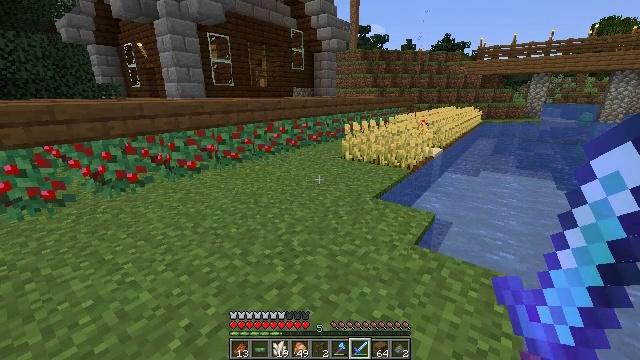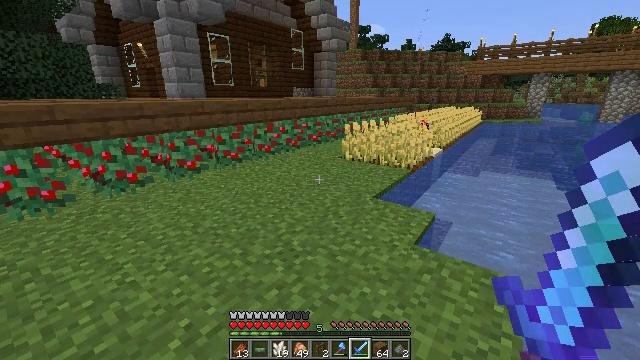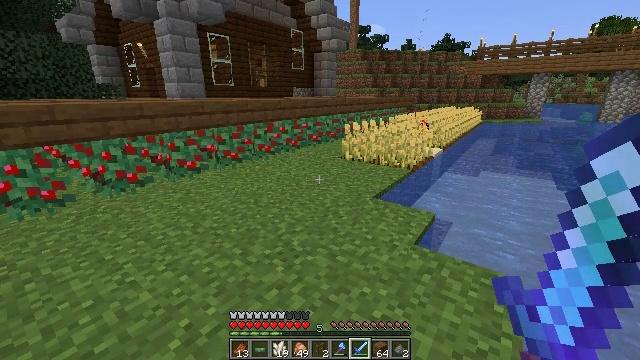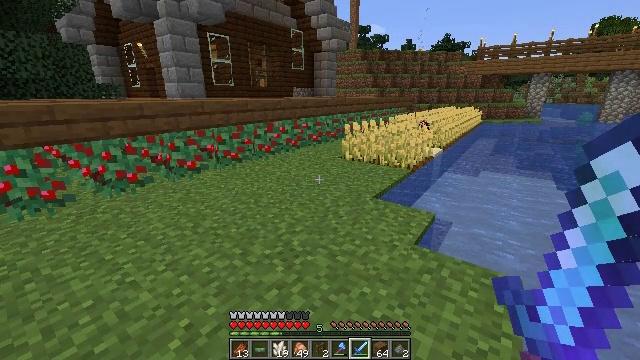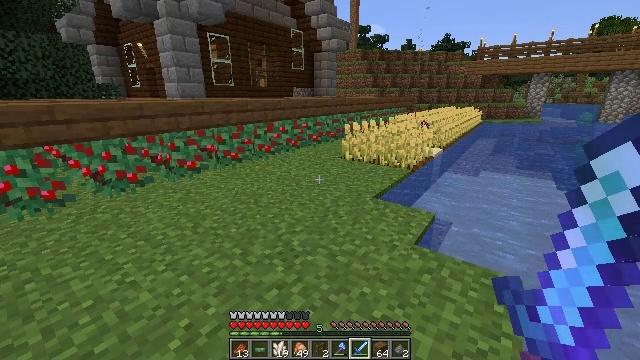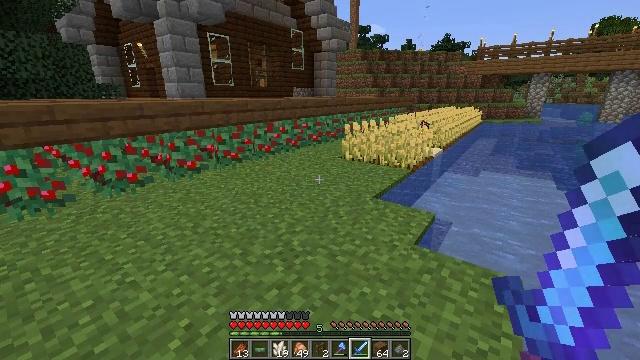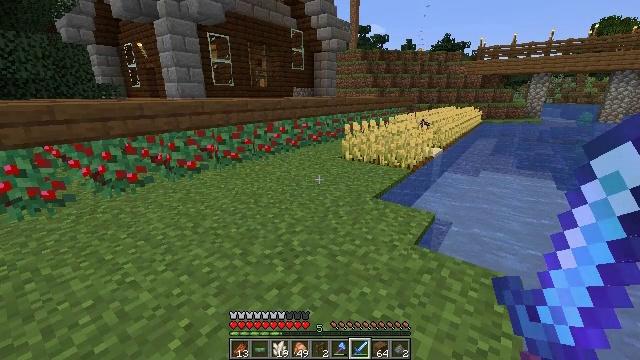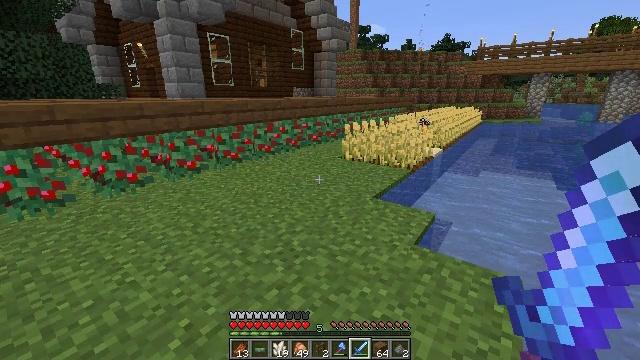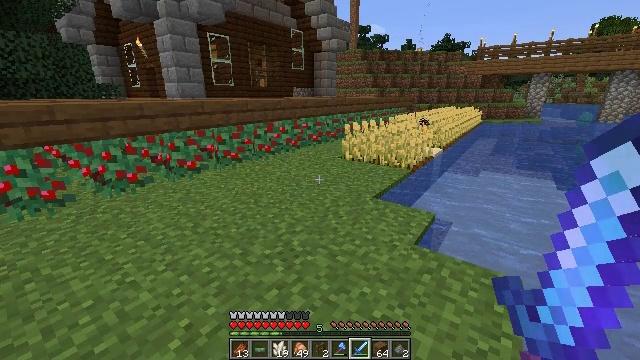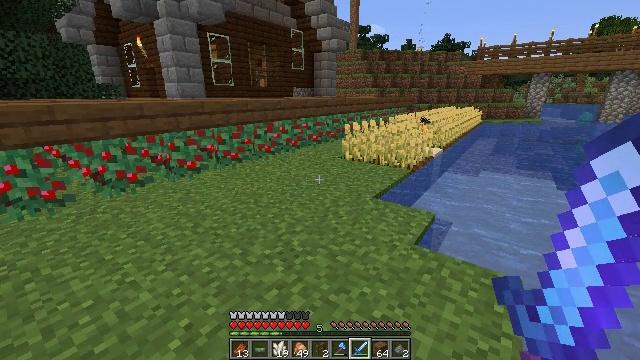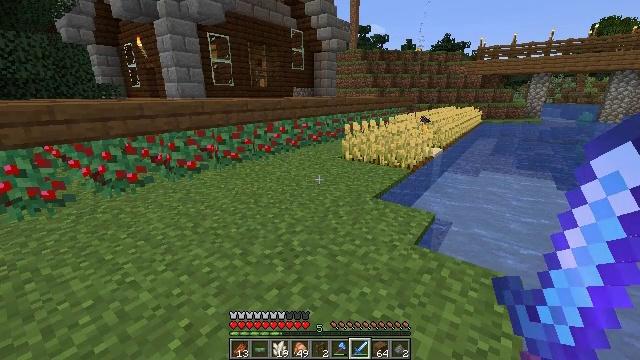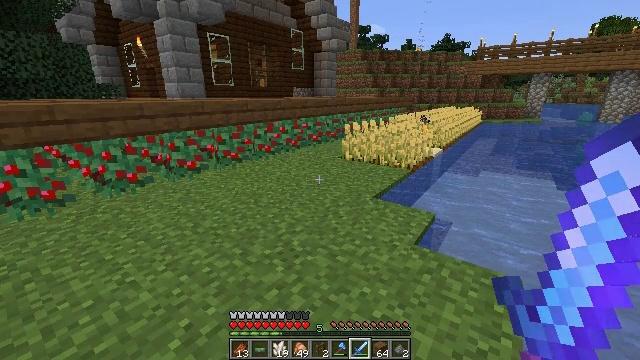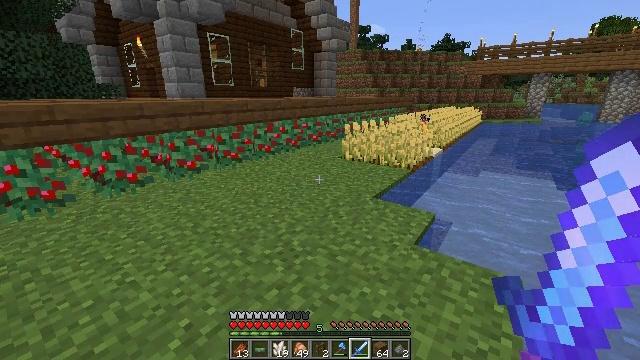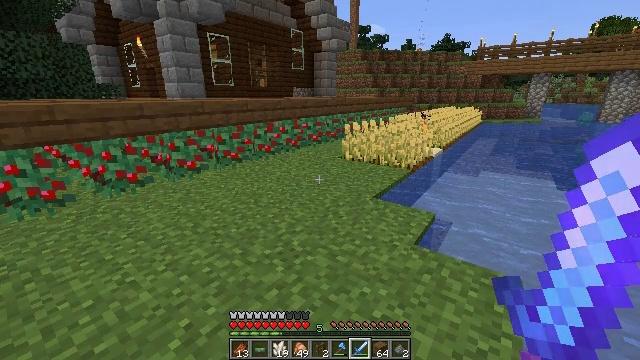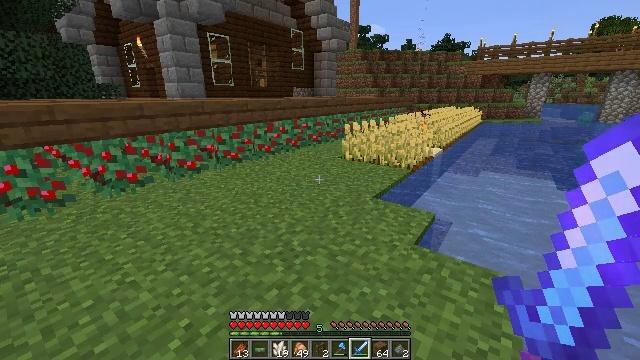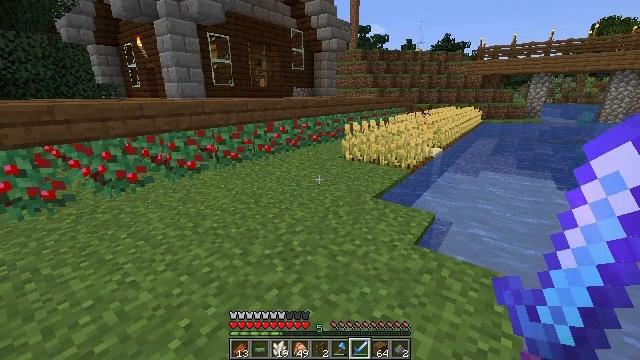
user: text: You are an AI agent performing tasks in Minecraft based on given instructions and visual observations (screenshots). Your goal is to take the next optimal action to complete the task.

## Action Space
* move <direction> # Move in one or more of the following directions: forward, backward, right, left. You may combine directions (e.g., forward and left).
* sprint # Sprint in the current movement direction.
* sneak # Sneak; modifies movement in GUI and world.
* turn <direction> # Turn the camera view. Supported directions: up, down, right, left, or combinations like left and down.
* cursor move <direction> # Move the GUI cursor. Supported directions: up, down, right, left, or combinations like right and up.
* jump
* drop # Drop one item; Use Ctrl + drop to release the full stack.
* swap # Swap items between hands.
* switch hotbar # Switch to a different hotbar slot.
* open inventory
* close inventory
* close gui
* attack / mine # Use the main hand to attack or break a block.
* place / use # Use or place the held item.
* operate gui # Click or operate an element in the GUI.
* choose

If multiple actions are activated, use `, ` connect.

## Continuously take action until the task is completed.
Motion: motion action
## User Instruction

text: Break the mature wheat plants.
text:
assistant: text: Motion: no_op
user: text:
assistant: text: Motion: no_op
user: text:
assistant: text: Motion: no_op
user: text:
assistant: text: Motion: no_op
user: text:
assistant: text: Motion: no_op
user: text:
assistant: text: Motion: no_op
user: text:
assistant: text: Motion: no_op
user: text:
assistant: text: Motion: no_op
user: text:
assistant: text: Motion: no_op
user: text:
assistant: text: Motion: no_op
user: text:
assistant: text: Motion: no_op
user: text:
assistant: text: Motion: no_op
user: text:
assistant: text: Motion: no_op
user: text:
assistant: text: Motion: no_op
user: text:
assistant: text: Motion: no_op
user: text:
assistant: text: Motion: no_op
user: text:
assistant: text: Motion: no_op
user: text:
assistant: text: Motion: no_op
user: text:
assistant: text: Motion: no_op
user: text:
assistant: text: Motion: no_op
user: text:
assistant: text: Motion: no_op
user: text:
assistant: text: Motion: no_op
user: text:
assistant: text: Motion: no_op
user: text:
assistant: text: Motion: no_op
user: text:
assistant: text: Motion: no_op
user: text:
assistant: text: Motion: no_op
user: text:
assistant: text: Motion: no_op
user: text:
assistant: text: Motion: no_op
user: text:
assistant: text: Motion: no_op
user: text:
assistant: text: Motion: no_op